Interaction volume radius: 5 \u00c5
Interaction volume height: 10 \u00c5
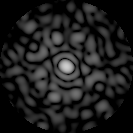
Disorder parameter: 0.8219